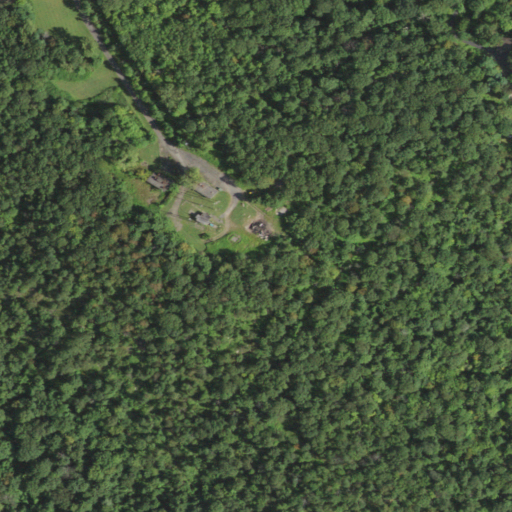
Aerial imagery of mountain in New York named Mount Nebo containing deciduous forest, open development, low intensity development, and pasture